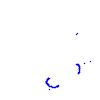
Particle: kaon